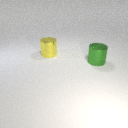
large green metal cylinder in front of large yellow metal cylinder